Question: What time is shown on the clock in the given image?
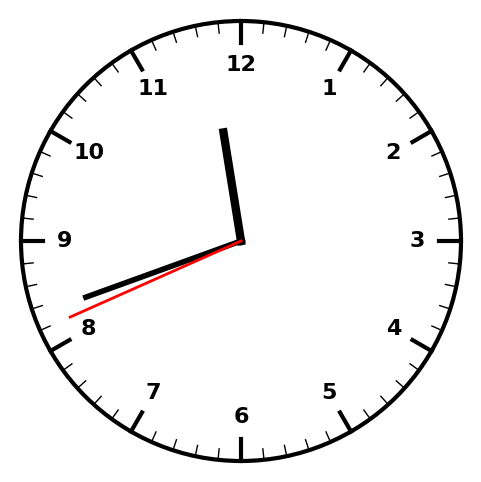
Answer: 11:41:41